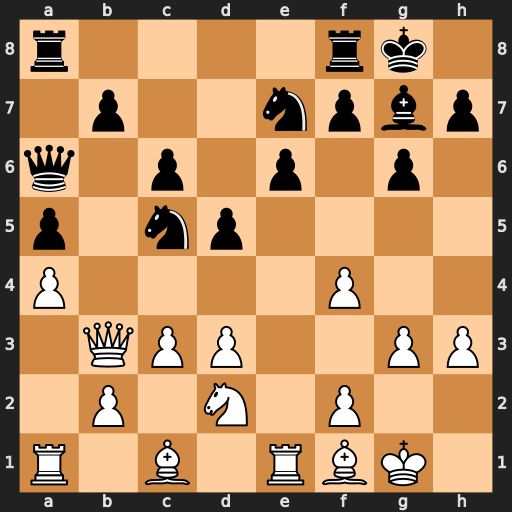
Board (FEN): r4rk1/1p2npbp/q1p1p1p1/p1np4/P4P2/1QPP2PP/1P1N1P2/R1B1RBK1
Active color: w
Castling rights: -
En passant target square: -
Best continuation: Qa3 Qa7 d4